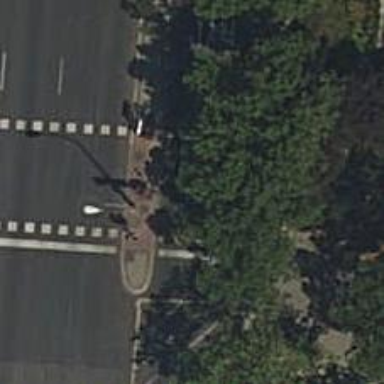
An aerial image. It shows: Road crossing with traffic signals.